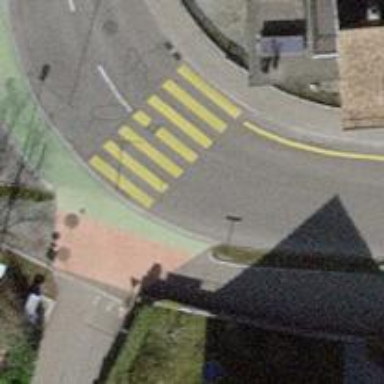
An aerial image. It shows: Uncontrolled crossing on the road.